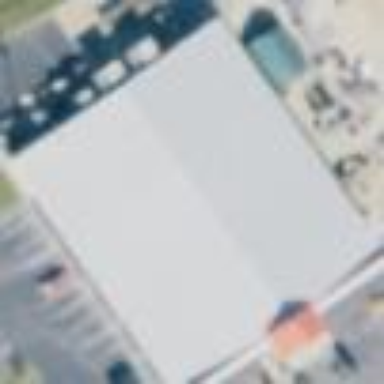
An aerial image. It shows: Retail building housing shop.